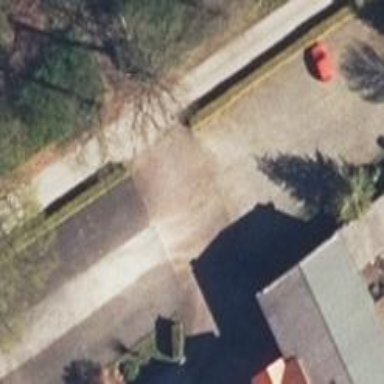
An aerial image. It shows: Compacted service road used as parking aisle.